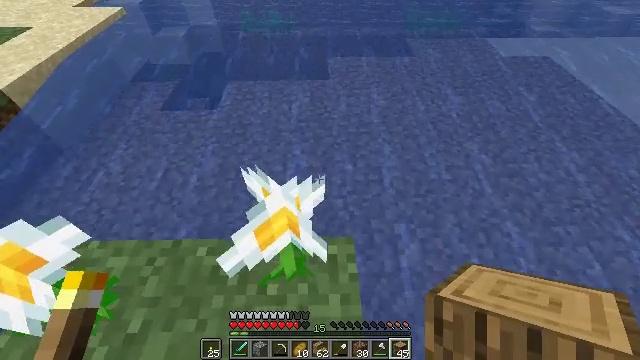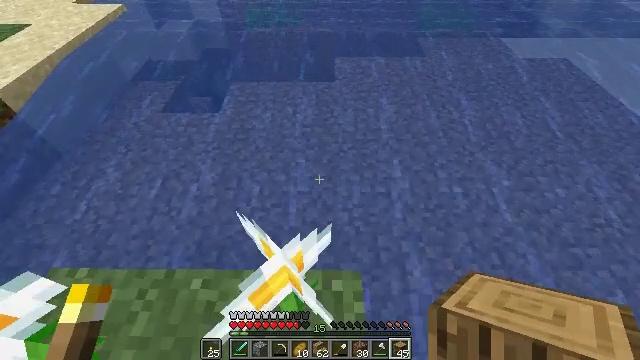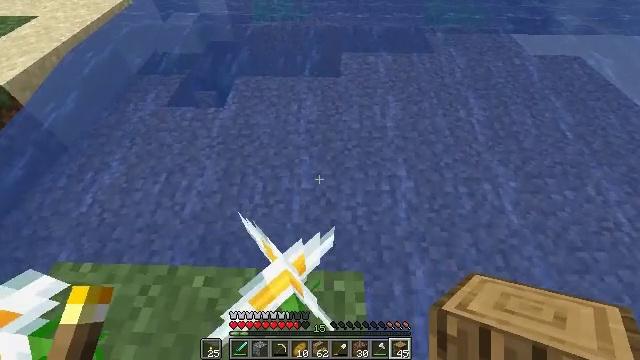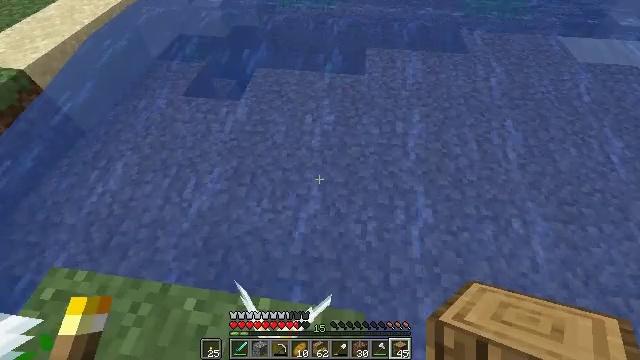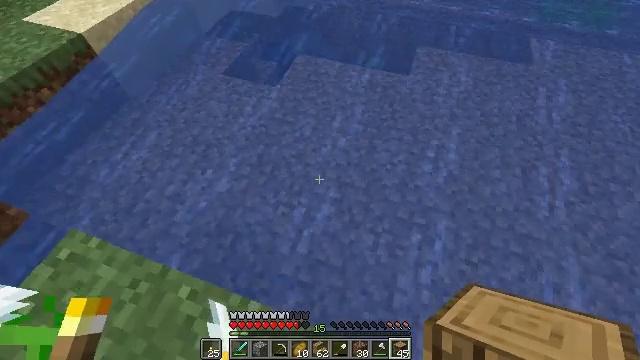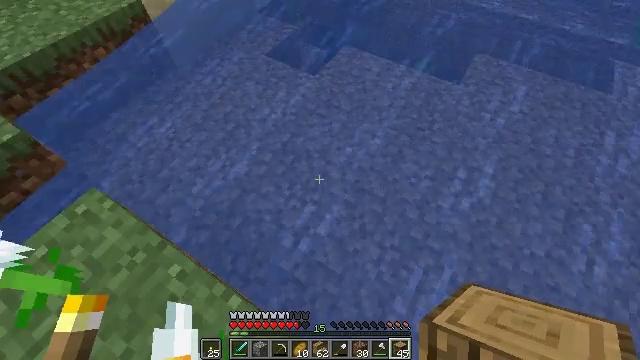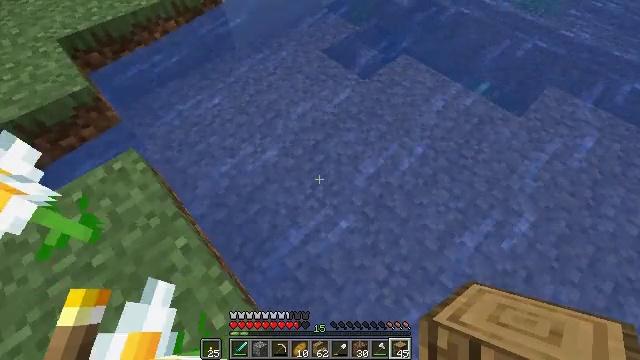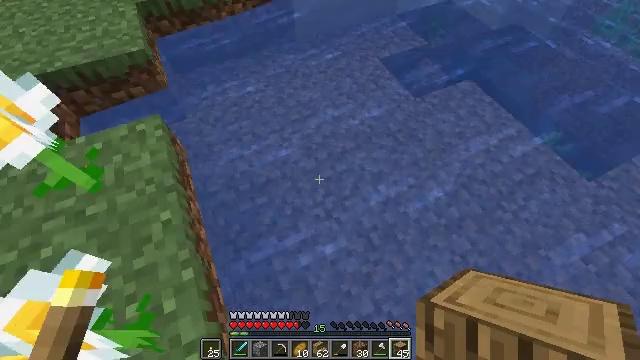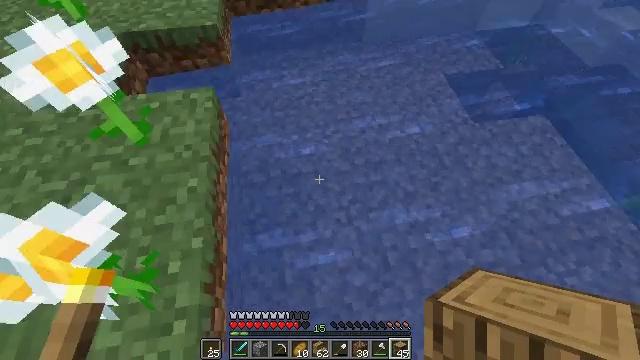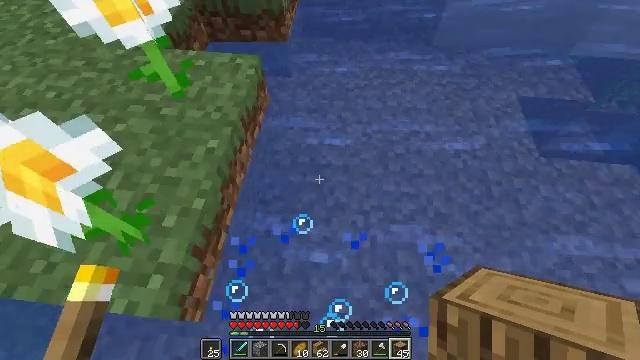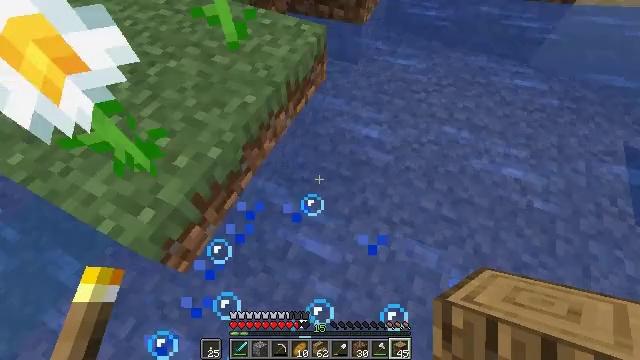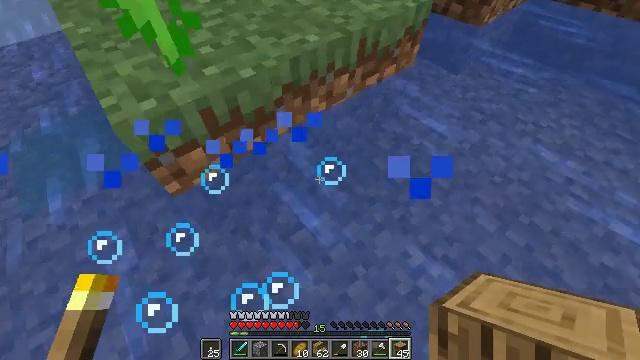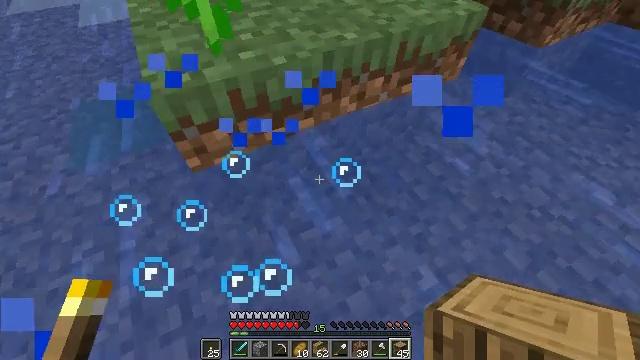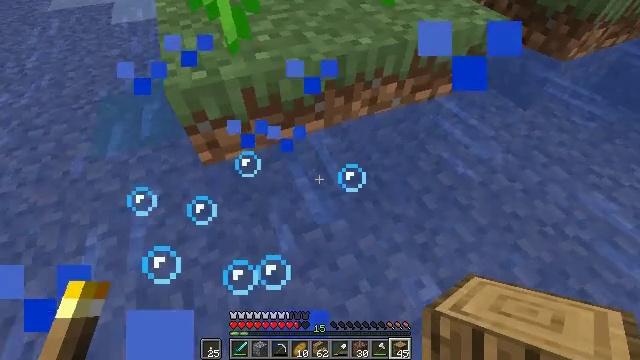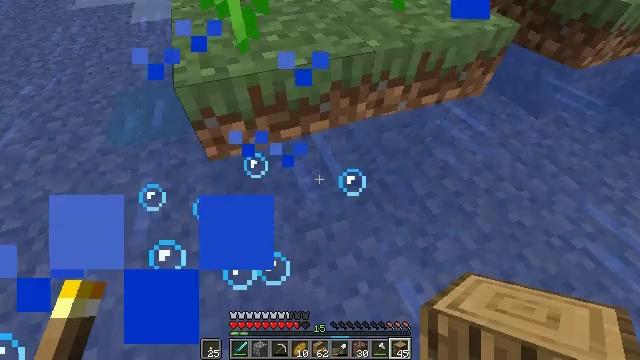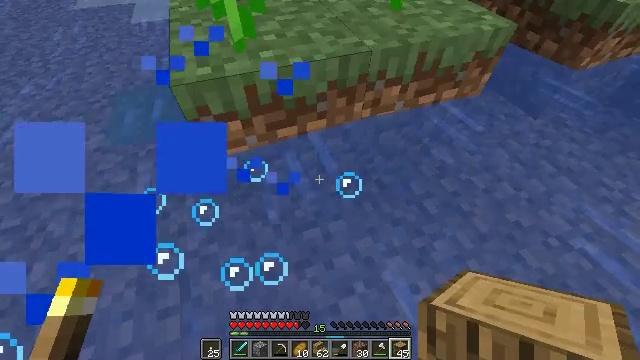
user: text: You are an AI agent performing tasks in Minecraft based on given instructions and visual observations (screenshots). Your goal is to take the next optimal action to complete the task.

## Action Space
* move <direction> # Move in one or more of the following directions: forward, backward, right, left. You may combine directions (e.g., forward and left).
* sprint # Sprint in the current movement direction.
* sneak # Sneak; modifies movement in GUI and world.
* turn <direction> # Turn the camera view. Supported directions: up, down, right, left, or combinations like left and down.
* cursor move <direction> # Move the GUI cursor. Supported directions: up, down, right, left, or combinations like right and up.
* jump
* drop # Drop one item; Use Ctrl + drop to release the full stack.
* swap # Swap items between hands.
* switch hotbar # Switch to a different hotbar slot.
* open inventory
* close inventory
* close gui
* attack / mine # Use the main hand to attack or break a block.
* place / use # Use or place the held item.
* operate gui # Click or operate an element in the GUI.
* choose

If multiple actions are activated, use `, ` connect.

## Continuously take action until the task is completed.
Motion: motion action
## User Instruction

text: Gather the oxeye daisy for crafting.
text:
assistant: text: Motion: move forward, turn left and down
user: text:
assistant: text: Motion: move forward, turn left and down
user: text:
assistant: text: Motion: move forward and move right, turn left and down
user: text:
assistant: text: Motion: move forward and move right, turn left and down
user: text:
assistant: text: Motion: move forward and move right, turn left and down
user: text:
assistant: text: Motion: move forward and move right, turn left
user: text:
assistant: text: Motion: move forward and move right, turn left
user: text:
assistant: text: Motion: move forward and move right, turn left
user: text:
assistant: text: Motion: move forward and move right, turn left
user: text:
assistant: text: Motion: move right, turn left
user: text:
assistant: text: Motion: move right, turn left and up
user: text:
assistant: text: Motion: turn left and up
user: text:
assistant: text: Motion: turn left
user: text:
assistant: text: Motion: turn left
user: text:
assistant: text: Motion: no_op
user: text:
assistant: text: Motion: turn left
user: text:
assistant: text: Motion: turn left and up
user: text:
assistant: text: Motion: turn left and up
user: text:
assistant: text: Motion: turn left
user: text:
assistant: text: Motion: no_op
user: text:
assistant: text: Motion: no_op
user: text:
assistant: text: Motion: no_op
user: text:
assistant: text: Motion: turn left
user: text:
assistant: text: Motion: no_op
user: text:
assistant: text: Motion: no_op
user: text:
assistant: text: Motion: no_op
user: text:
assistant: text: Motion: no_op
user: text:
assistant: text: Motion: no_op
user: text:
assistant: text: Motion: no_op
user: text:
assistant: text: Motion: no_op